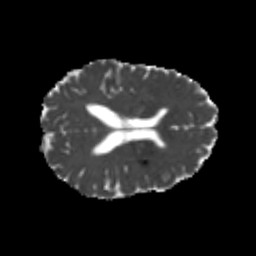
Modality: MD
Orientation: axial
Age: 25
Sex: female
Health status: healthy
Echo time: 0.074 s